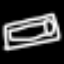
Label: bed